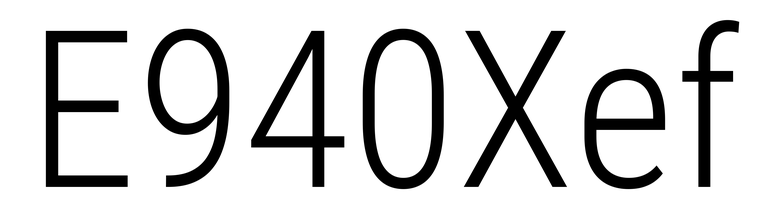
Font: Roboto_Condensed_Light